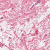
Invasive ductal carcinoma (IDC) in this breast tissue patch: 0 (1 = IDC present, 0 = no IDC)